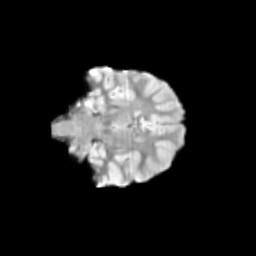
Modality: T2w
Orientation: coronal
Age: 10
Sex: female
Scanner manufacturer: siemens
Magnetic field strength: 3 T
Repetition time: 3.8 s
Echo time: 0.07 s